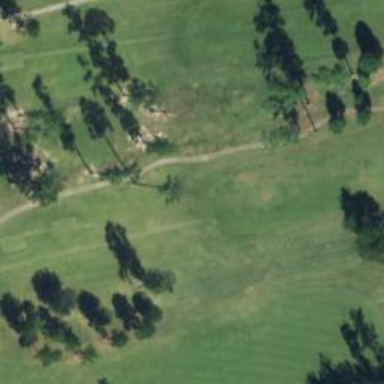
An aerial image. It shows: Service road adjacent to golf path.